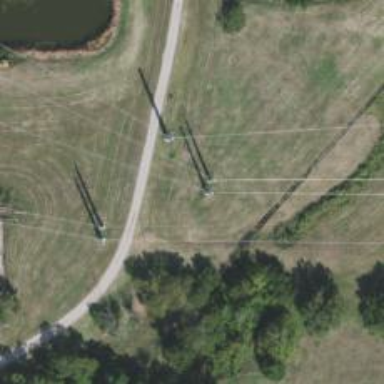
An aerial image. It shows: Power tower.